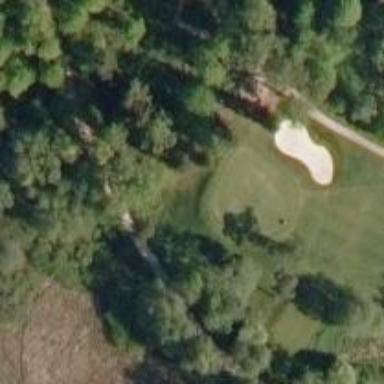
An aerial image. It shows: Golf hole.